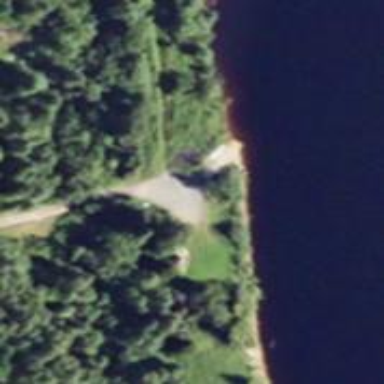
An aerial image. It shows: Slipway on service road designed for leisure land access.